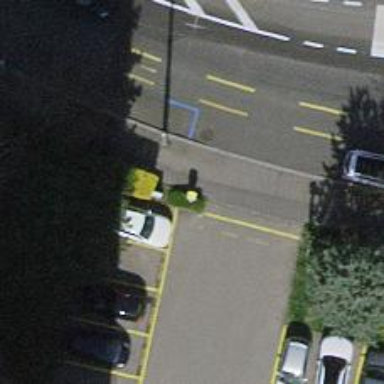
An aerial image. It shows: Post box is visible.